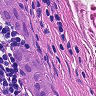
Metastatic tissue present: yes